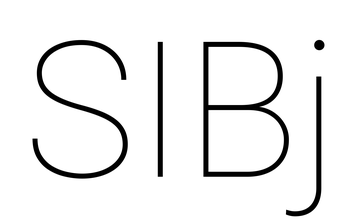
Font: Roboto_Thin